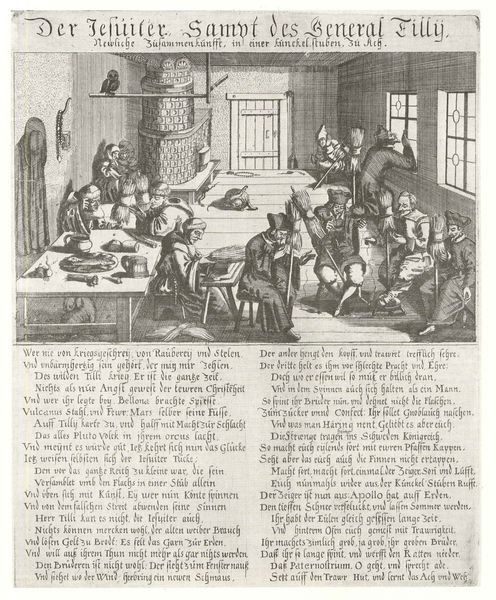
Titel: Der Jesuiter Sampt des General Tilly, Newliche Zusammenkunfft
Institution: (Seriendruck)
Schlagwörter: vogel, menschen, fenster, männer, raum, stuhl, tisch, tür, zimmer, wand, wirtschaft, innenraum, boden, interieur, mantel, arbeit, kamin, ofen, schrift, grafik, spalten, dielen, hocker, essen, tafel, diele, deutsch, stube, kammer, besen, buch, geschirr, druck, stich, illustration, text, zeitung, werkstatt, general, klerus, tilly, mönch, dreissigjähriger krieg, stange, eule, flugblatt, gasthof, kachelofen, spinnen, einblattdruck, jesuiten, zusammenkunft, besenbinder, gegenständen, tzext, alte manner